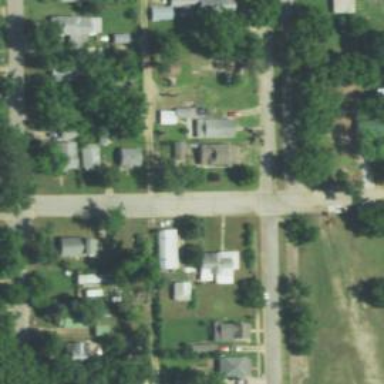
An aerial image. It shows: Alley classified as service road.